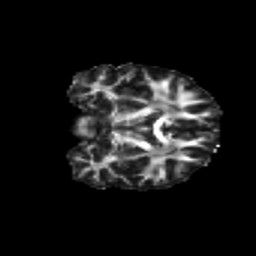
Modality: FA
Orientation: coronal
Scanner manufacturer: siemens
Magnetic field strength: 3 T
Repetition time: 9.2 s
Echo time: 0.084 s